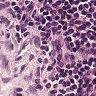
Metastatic tissue present: no